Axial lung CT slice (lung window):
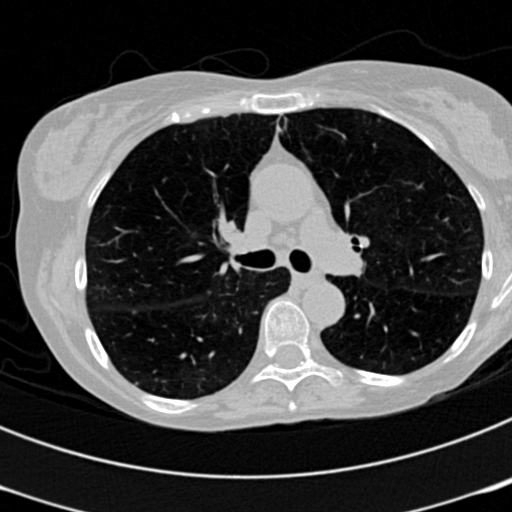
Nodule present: no